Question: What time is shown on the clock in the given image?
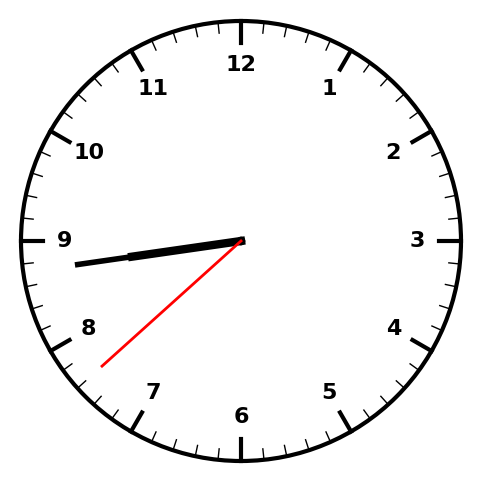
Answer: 08:43:38